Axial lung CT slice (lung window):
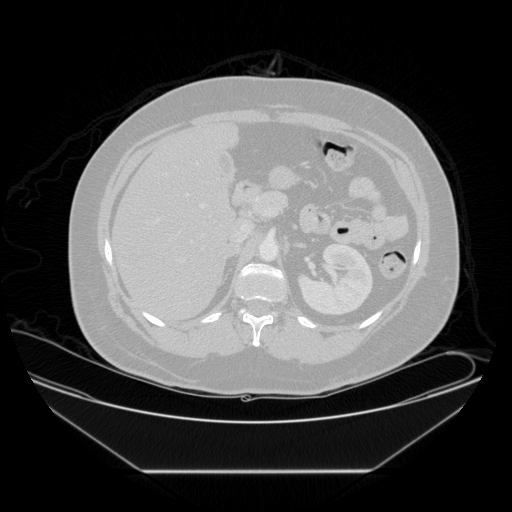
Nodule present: no